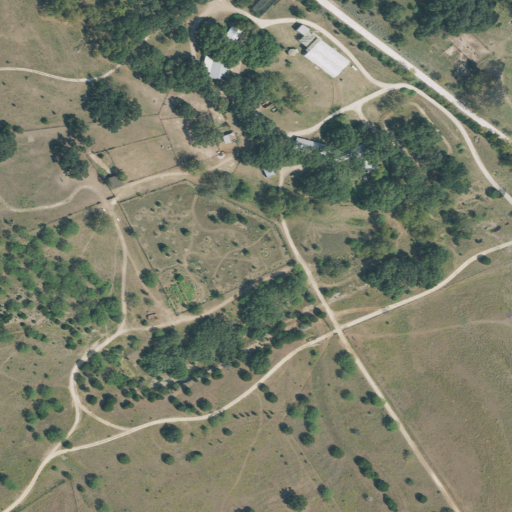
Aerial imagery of valley in Texas named Indian Hollow containing shrub, open development, evergreen forest, low intensity development, high intensity development, medium intensity development, woody wetlands, and deciduous forest